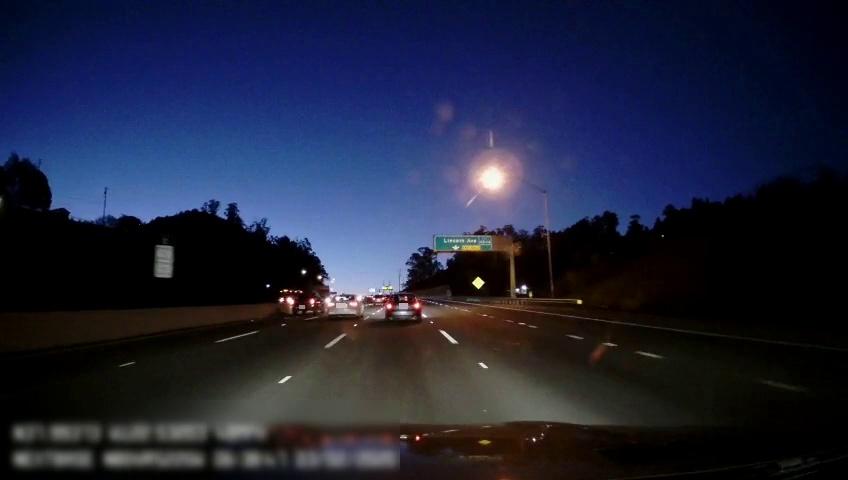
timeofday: Night
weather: Other
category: Drivable Space
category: Vehicles | SUV
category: Vehicles | Car
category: Vehicles | Truck
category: Vehicles | Car
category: Vehicles | Bus
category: Lanes | Alternate Lane
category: Lanes | Alternate Lane
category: Lanes | Current Lane
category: Lanes | Current Lane
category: Lanes | Alternate Lane
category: Lanes | Alternate Lane
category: Traffic | Signs
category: Traffic | Signs
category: Traffic | Signs